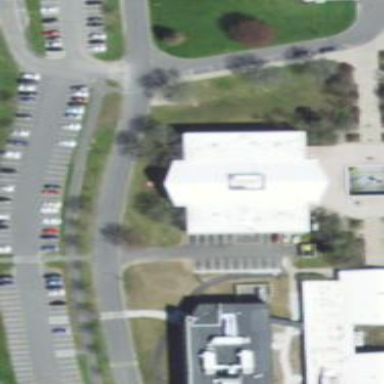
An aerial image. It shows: College building.